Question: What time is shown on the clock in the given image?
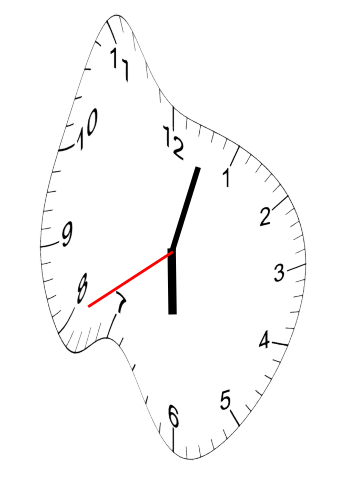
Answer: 06:02:40